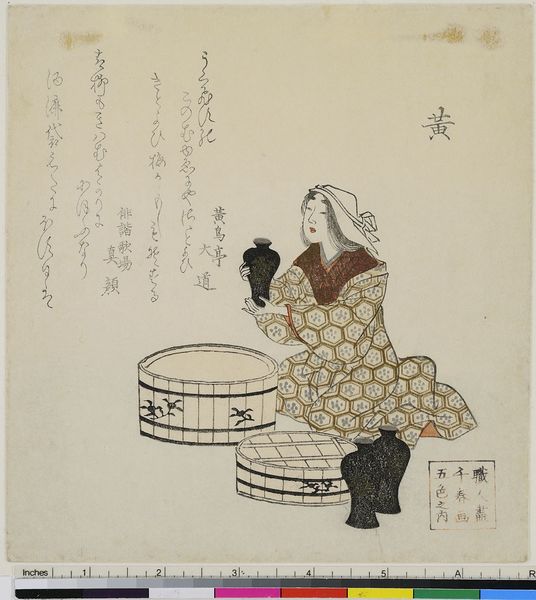
Titel: Die Farbe Gelb, aus der Serie: Die fünf Hauptfarben
Künstler: Takashima Chiharu
Standort: Hamburg
Institution: Museum für Kunst und Gewerbe Hamburg
Schlagwörter: krug, vase, topf, holzschnitt, schrift, farben, druckgraphik, druckgrafik, buchstaben, kunstgewerbe, zeit, kunsthandwerk, farbholzschnitt, alphabet, pigmente, edo, reproduktionen, industriedesign, druckerzeugnisse, gefäß, behälter, blindprägedruck, blinddruck